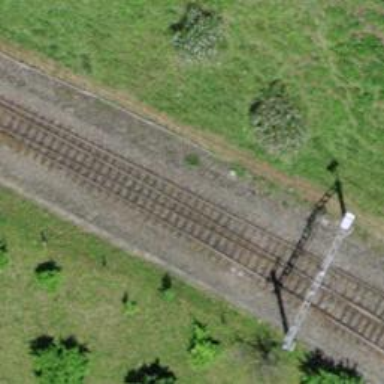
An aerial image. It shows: Single-track electrified railway siding with contact line.